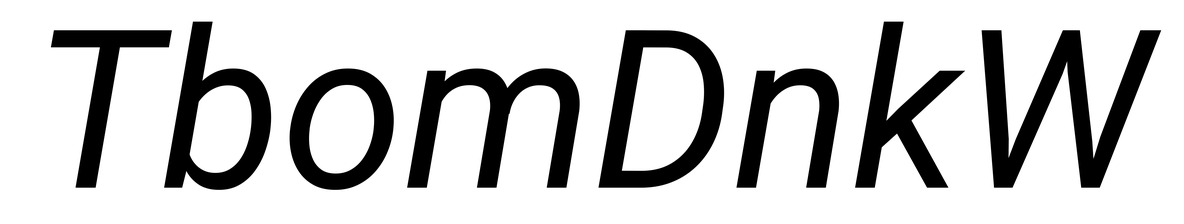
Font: Roboto-Italic_Italic